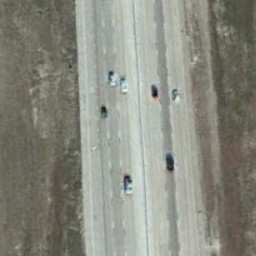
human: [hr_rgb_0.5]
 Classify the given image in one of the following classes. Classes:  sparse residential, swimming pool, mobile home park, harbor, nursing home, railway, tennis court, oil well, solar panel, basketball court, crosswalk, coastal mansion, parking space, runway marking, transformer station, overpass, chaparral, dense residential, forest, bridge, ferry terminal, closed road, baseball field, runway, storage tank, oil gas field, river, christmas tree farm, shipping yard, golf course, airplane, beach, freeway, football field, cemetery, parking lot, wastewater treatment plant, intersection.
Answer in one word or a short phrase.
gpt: freeway